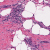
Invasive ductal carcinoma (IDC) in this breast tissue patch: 0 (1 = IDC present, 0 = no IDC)